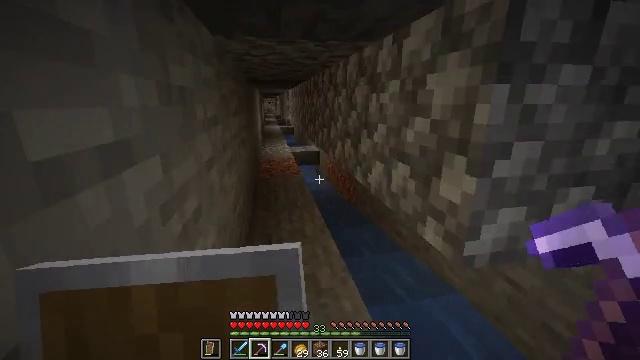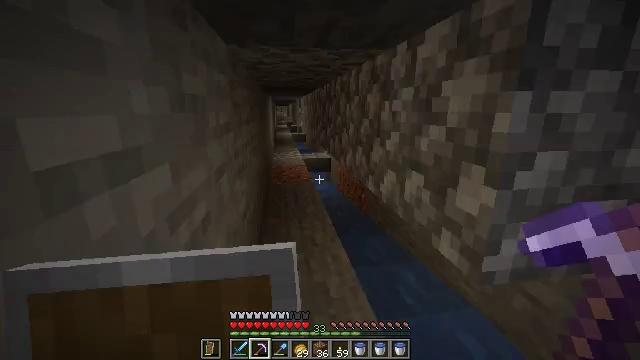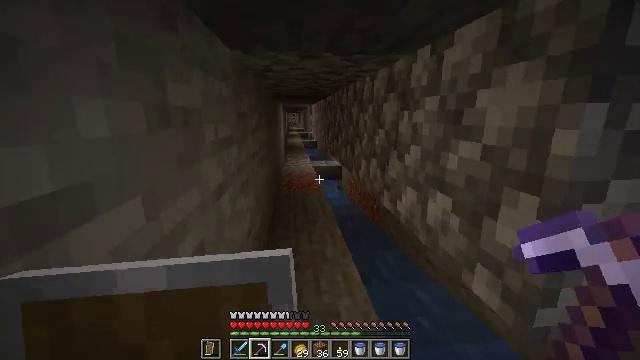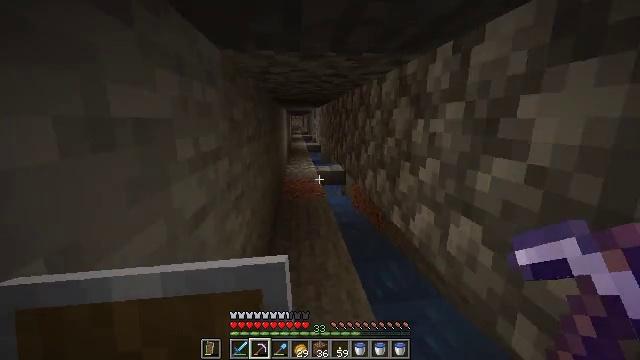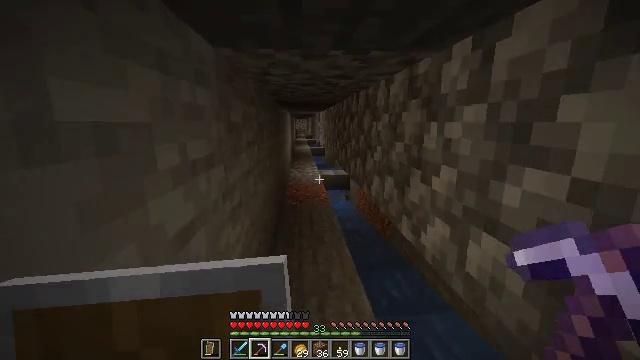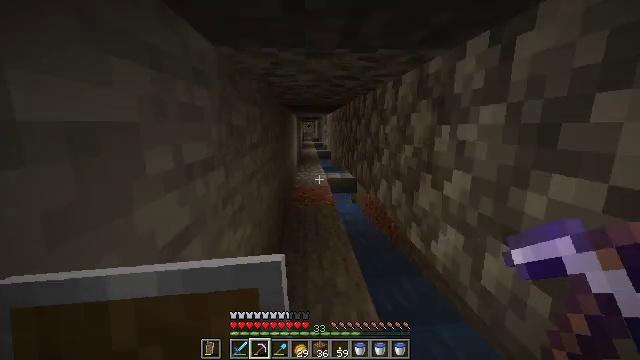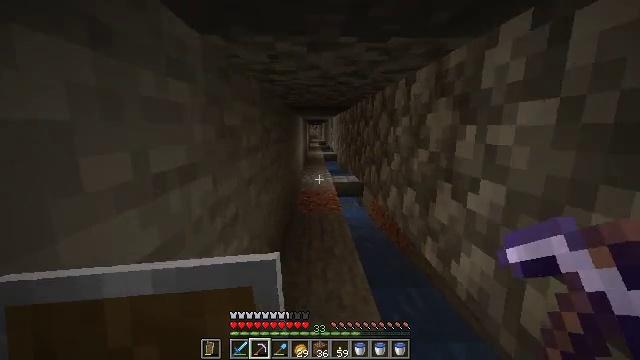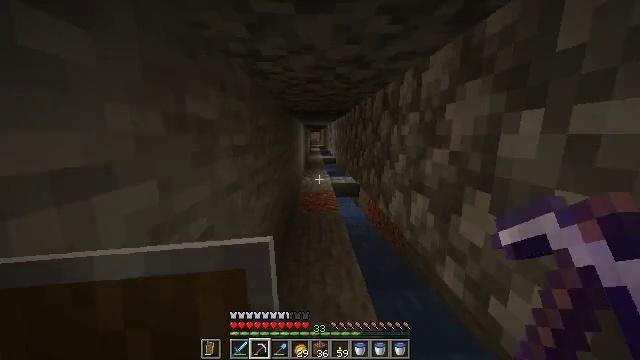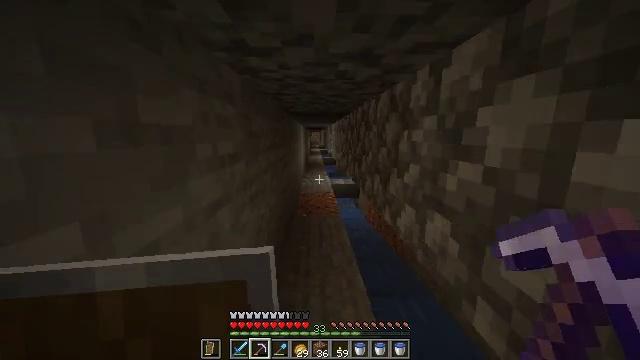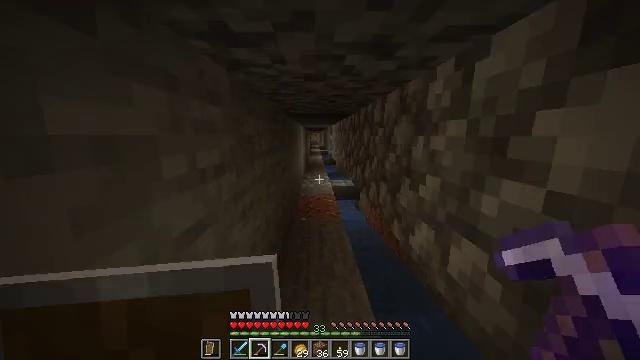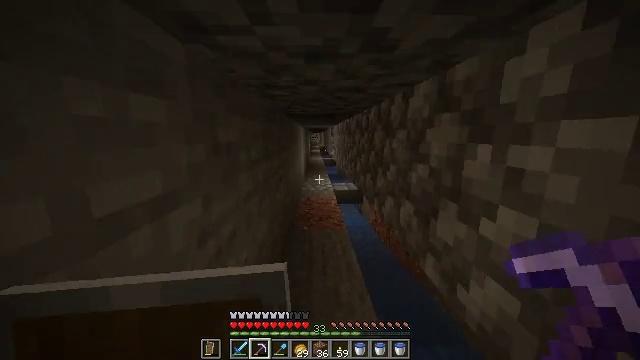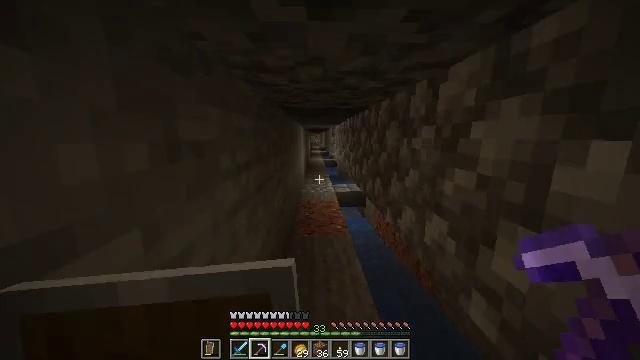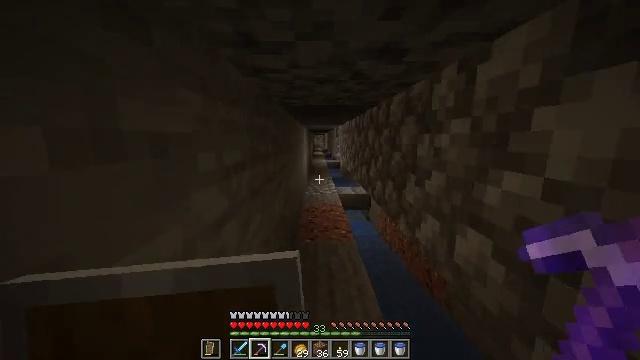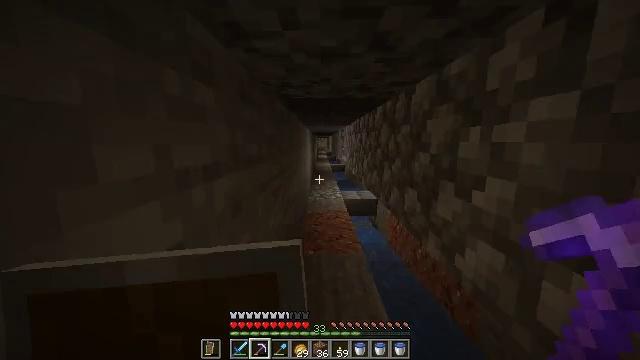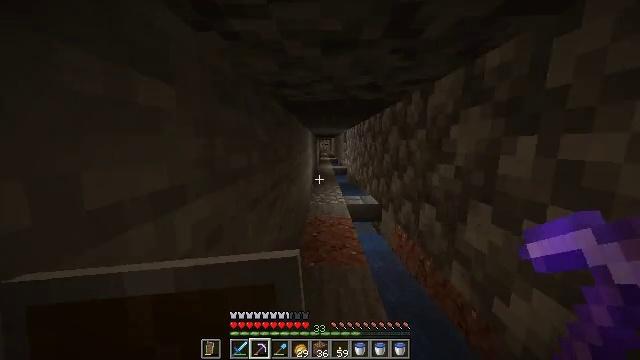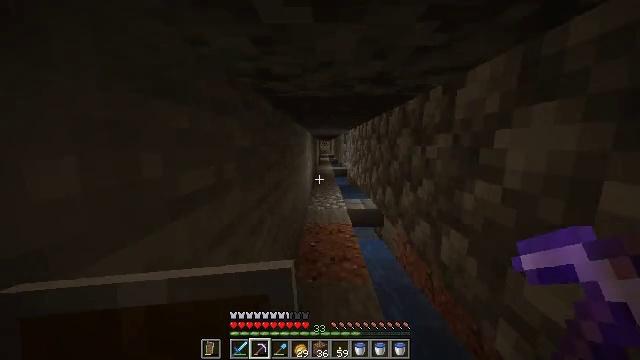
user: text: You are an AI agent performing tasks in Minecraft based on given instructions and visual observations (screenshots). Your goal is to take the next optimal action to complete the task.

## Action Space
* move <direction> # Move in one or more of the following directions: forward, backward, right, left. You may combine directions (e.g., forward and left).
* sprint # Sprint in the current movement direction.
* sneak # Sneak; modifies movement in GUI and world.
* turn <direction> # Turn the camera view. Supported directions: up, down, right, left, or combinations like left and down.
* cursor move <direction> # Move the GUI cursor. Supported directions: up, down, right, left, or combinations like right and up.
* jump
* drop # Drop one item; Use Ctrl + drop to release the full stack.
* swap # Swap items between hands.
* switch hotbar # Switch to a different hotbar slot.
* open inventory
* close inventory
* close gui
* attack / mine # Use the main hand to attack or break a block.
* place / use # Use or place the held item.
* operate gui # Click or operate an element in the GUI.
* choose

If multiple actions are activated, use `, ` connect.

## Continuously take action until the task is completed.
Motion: motion action
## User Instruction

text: Interact with the crafting table to form packed ice.
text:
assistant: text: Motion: move forward, turn left and up
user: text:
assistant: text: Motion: move forward, turn left and up
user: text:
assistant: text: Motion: move forward
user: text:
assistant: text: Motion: no_op
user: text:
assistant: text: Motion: move forward, turn left
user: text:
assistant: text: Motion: move forward, turn left
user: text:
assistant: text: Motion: move forward
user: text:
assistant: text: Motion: move forward
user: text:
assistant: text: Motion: move forward
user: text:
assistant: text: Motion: move forward
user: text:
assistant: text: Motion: move forward
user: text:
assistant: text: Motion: move forward
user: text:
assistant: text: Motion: move forward, turn left
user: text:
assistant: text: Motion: move forward
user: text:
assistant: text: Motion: move forward
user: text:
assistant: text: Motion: move forward
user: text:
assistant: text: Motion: move forward
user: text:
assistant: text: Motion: move forward
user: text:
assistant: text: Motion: move forward
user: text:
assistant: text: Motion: move forward
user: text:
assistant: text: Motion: move forward
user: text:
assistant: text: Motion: move forward
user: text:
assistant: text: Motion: move forward
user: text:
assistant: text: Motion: move forward
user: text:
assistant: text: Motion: move forward
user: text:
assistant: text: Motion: move forward
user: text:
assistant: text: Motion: move forward
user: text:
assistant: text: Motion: move forward
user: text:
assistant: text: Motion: move forward
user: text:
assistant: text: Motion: move forward